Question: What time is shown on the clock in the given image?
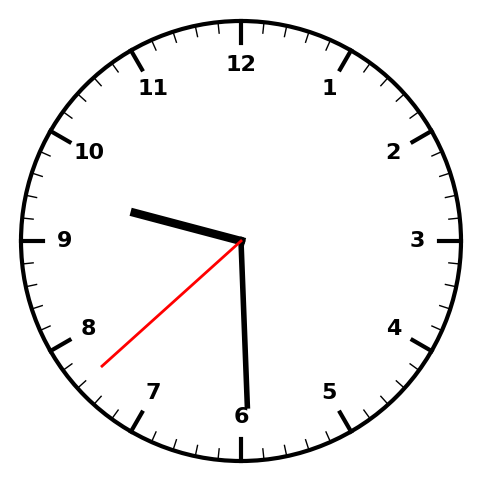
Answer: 09:29:38